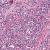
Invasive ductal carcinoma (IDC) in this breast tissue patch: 1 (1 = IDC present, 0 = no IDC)